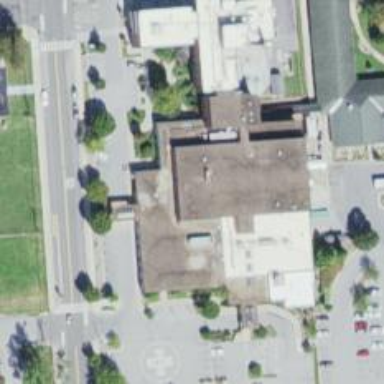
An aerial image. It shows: Hospital.